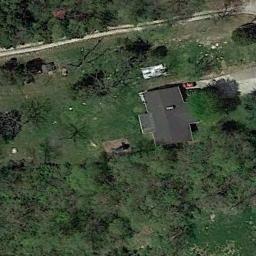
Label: sparse_residential